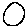
Label: circle